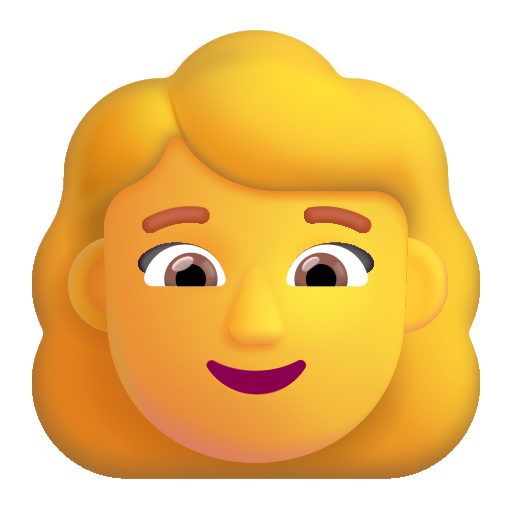
woman color default